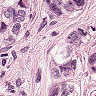
Metastatic tissue present: yes